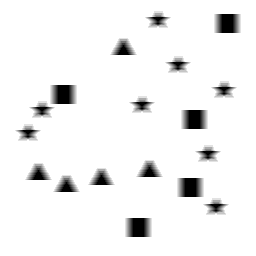
Squares: 5
Triangles: 5
Stars: 8
Total shapes: 18